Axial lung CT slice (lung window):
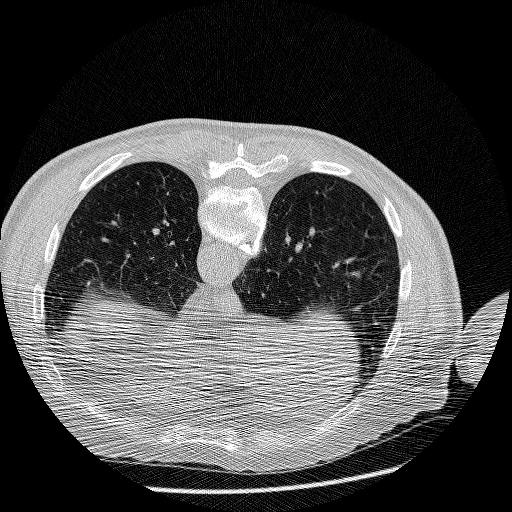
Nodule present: no